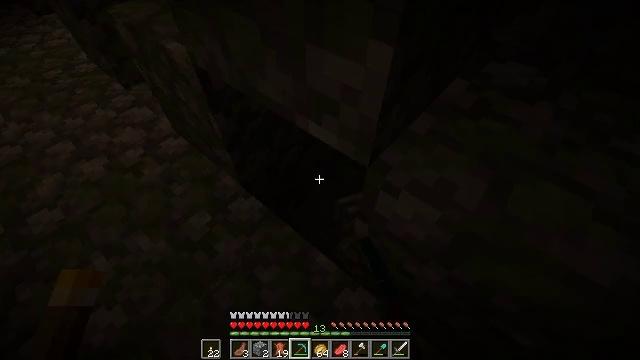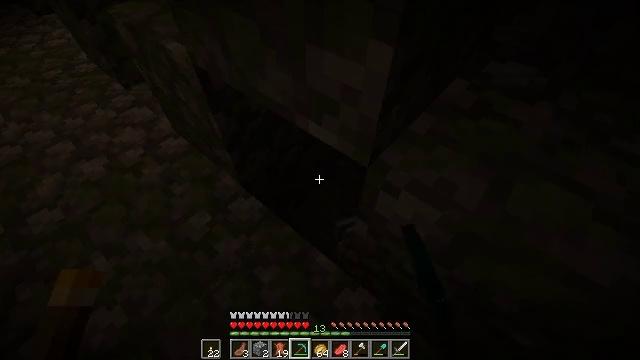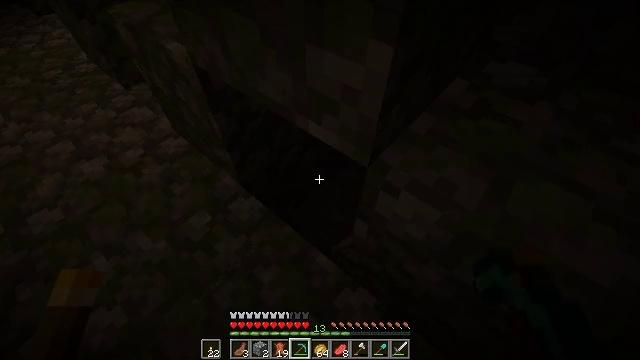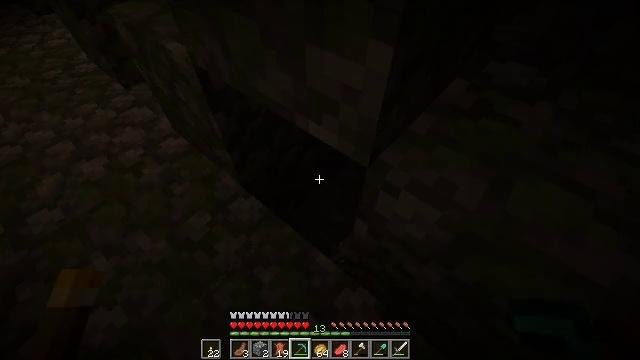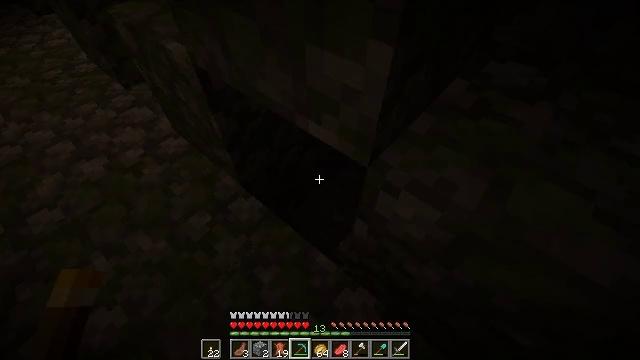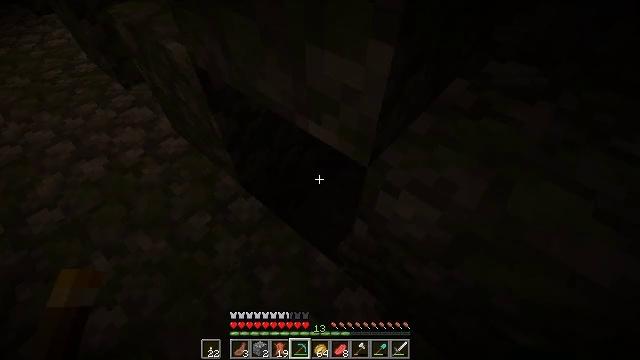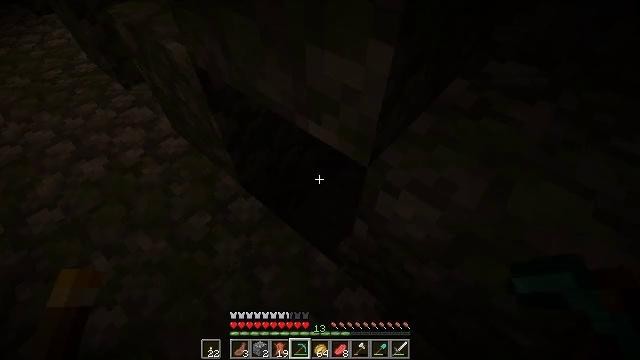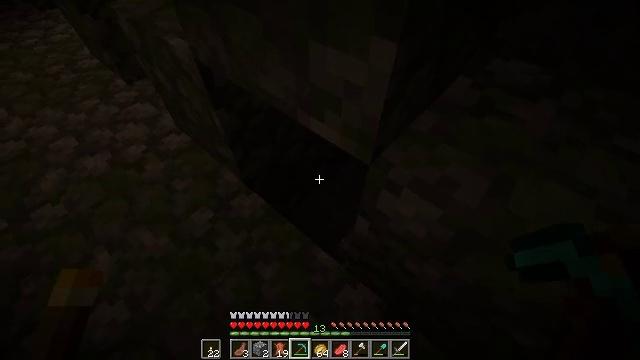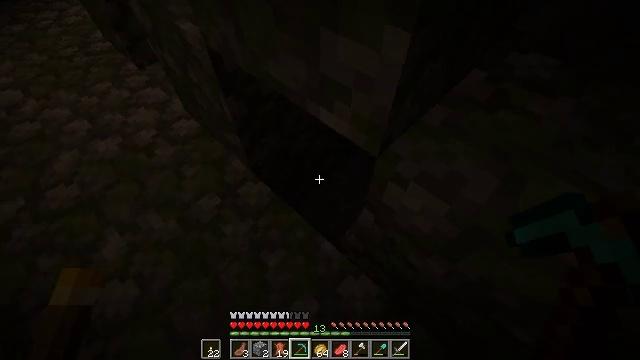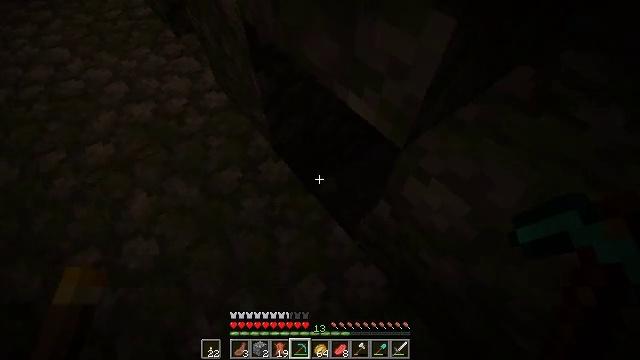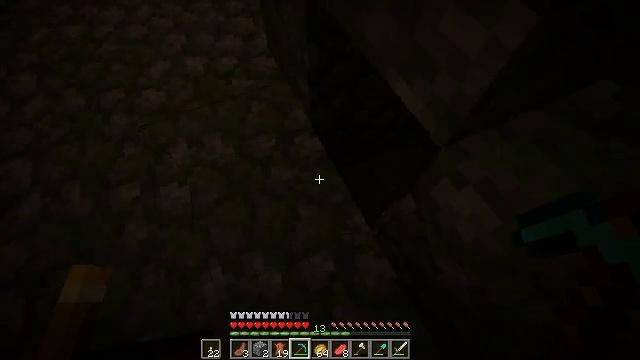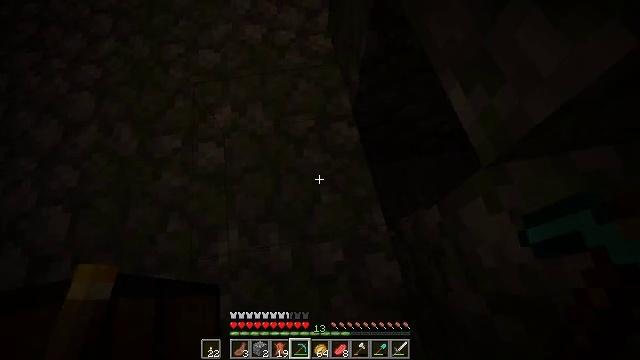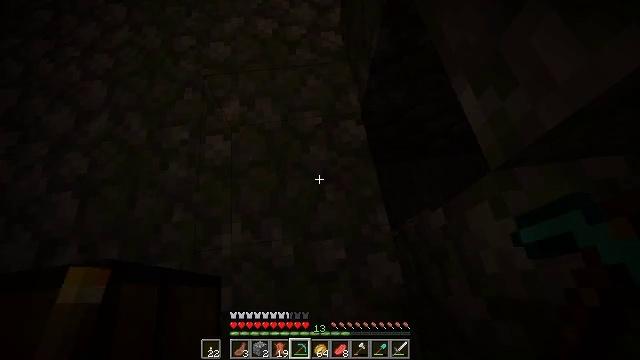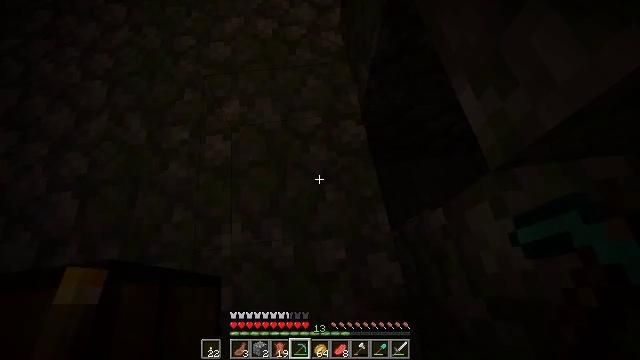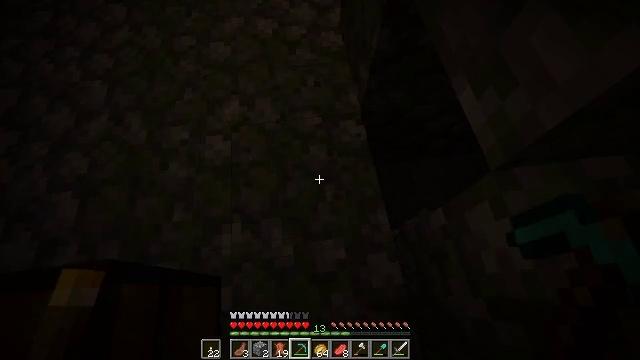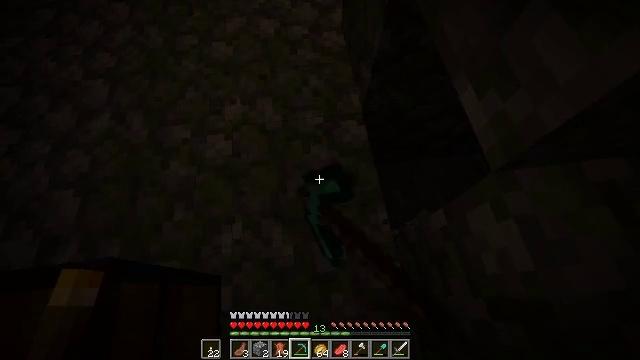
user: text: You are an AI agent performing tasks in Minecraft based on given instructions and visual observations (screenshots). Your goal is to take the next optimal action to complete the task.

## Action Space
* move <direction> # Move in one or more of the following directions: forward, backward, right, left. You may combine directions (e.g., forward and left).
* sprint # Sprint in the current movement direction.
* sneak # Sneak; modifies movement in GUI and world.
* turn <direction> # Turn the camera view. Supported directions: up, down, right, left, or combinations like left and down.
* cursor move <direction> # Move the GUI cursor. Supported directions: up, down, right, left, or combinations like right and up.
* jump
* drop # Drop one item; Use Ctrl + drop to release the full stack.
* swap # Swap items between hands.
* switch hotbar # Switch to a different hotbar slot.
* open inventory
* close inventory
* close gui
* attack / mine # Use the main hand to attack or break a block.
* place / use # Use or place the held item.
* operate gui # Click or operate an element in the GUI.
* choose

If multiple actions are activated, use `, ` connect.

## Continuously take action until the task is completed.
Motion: motion action
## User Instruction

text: Break the tripwire.
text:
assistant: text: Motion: no_op
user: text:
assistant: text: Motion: no_op
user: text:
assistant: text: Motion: no_op
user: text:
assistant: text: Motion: no_op
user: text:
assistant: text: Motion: no_op
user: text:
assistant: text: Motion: no_op
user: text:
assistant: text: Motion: no_op
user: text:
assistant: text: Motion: turn left and down
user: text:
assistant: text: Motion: turn left and down
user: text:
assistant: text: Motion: turn left and down
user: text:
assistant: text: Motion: turn left and down
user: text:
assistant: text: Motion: turn left
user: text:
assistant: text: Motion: no_op
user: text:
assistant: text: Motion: attack / mine
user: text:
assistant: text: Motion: attack / mine
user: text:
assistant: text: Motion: attack / mine
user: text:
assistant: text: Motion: attack / mine
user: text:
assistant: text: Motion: attack / mine
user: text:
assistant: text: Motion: attack / mine